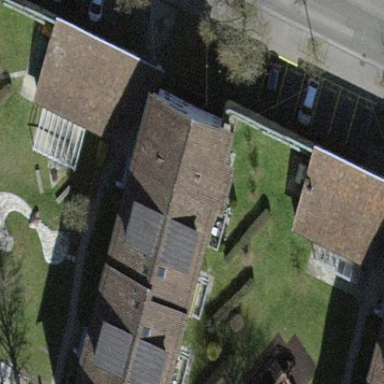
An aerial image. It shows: Image showing building with apartments.